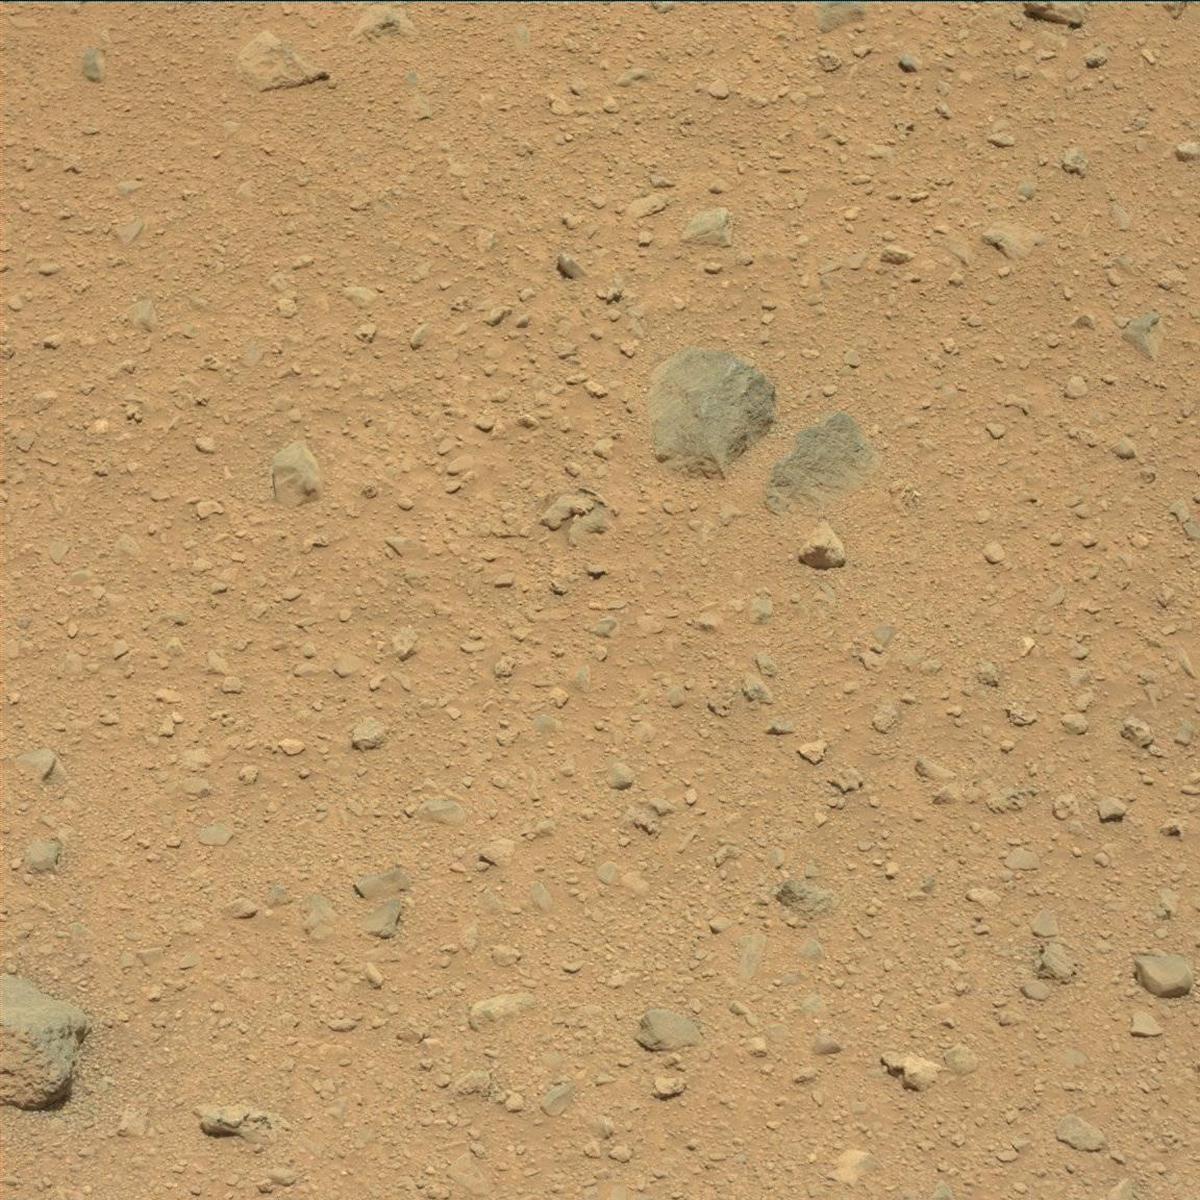
Terrain classes present: Bedrock, Sand / Soil